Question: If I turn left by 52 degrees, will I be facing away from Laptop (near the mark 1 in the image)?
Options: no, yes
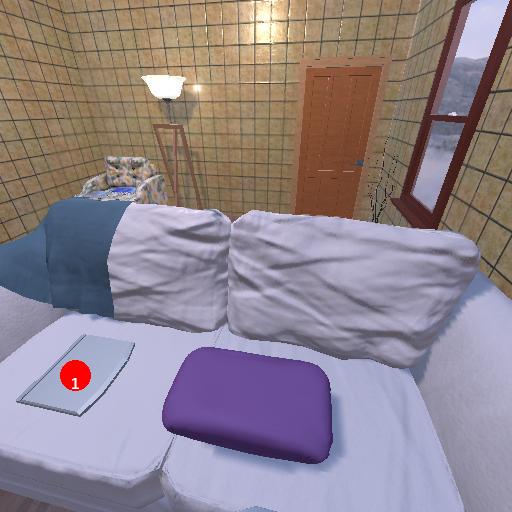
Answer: no